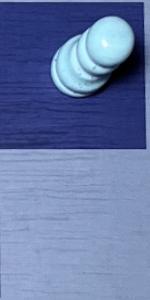
Label: Empty